Question: I'm trying to make interaction plot with 'ggplot2'. My code is below:
'''
library(ggplot2)
p <- qplot(as.factor(dose), len, data=ToothGrowth, geom = "boxplot", color = supp) + theme_bw()
p <- p + labs(x="Dose", y="Response")
p <- p + stat_summary(fun.y = mean, geom = "point", color = "blue")
p <- p + stat_summary(fun.y = mean, geom = "line", aes(group = 1))
p <- p + opts(axis.title.x = theme_text(size = 12, hjust = 0.54, vjust = 0))
p <- p + opts(axis.title.y = theme_text(size = 12, angle = 90, vjust = 0.25))
print(p)
'''
How can I plot dose-supp level combination means rather than only dose level means which I'm getting here? Thanks in advance for your help.

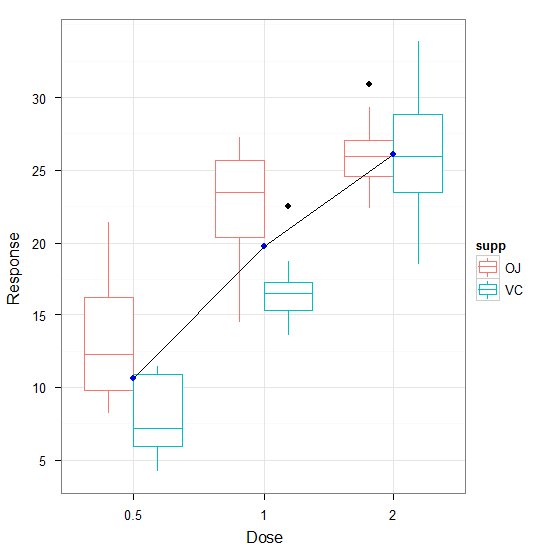
Answer: You can precalculate the values in their own data frame:
'''
toothInt <- ddply(ToothGrowth,.(dose,supp),summarise, val = mean(len))
ggplot(ToothGrowth, aes(x = factor(dose), y = len, colour = supp)) +
geom_boxplot() +
geom_point(data = toothInt, aes(y = val)) +
geom_line(data = toothInt, aes(y = val, group = supp)) +
theme_bw()
'''

Note that using 'ggplot' rather than 'qplot' makes the graph construction a lot clearer for more complex plots like these (IMHO).